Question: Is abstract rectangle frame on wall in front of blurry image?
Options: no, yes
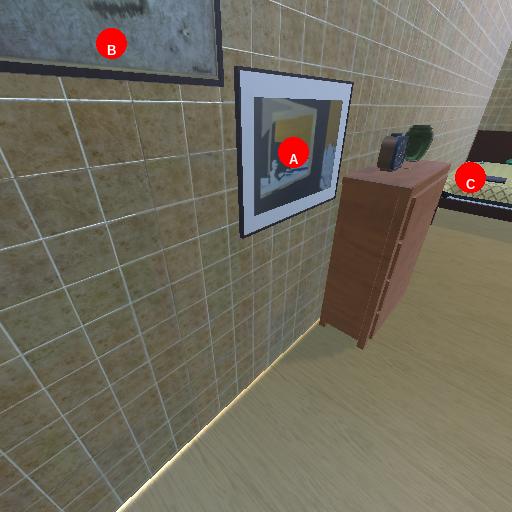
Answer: no